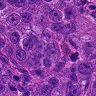
Metastatic tissue present: yes